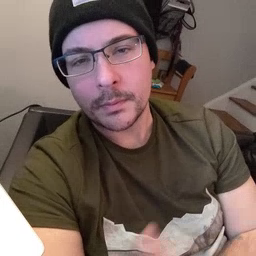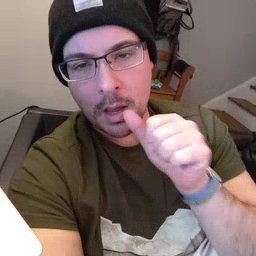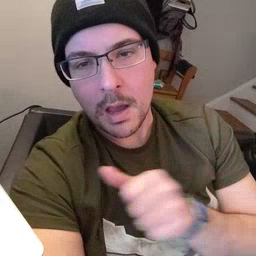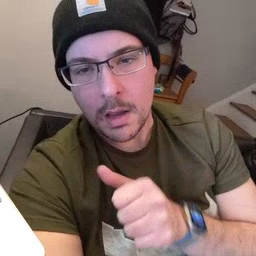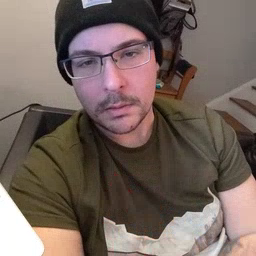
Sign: hide